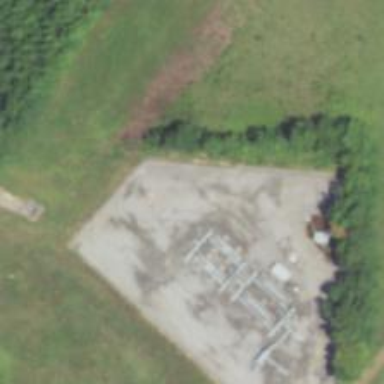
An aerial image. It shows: Fence surrounding measurement substation.